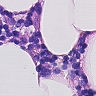
Metastatic tissue present: no